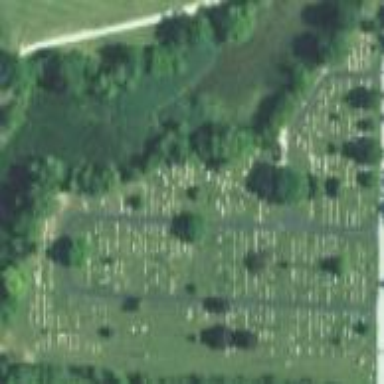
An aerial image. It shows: Grave yard.